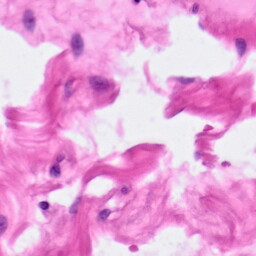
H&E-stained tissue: Pancreatic